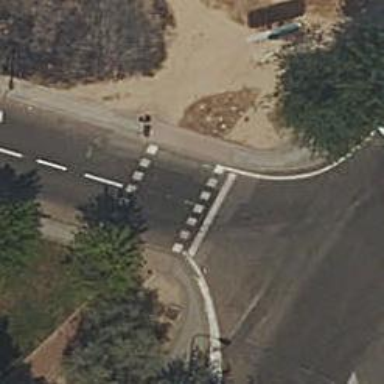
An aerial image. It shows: Traffic signals at road crossing.